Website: bh-photo
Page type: billing-address
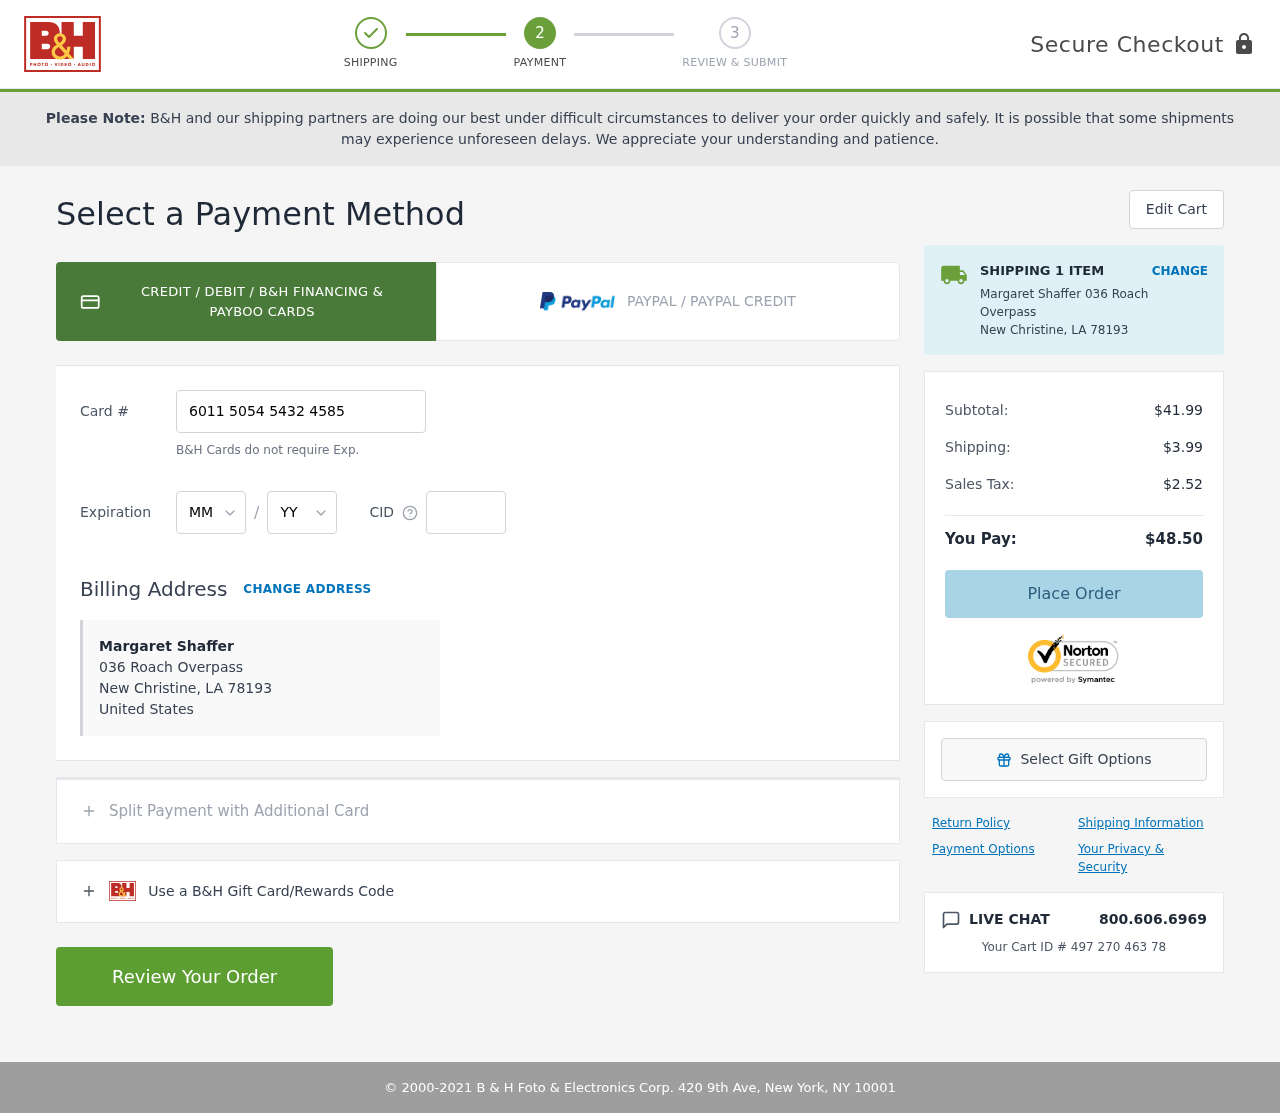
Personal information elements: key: PII_CARD_CVV
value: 264
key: PII_CARD_EXPIRY_MONTH
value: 01
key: PII_CARD_EXPIRY_YEAR
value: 26
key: PII_CARD_NUMBER
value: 6011 5054 5432 4585
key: PII_CITY
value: New Christine
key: PII_COUNTRY
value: United States
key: PII_FULLNAME
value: Margaret Shaffer
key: PII_POSTCODE
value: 78193
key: PII_STATE_ABBR
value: LA
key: PII_STREET
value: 036 Roach Overpass
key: PII_FULLNAME2
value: Margaret Shaffer
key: PII_STREET2
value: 036 Roach Overpass
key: PII_CITY_STATE_ZIP2
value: New Christine, LA
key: PII_POSTCODE2
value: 78193
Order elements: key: ORDER_NUM_ITEMS
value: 1
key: ORDER_SUBTOTAL
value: $41.99
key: ORDER_SHIPPING_COST
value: $3.99
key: ORDER_TAX
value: $2.52
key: ORDER_TOTAL
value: $48.50
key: ORDER_ID
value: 497 270 463 78